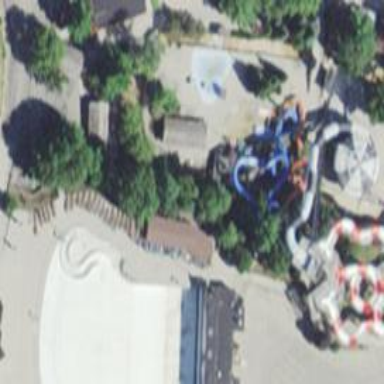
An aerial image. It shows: Water slide attraction.